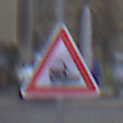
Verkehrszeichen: Bahnuebergang
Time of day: MorningAfternoon
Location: Outdoor (Urban)
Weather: PartlyCloudy
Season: NotSpecified
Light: Natural